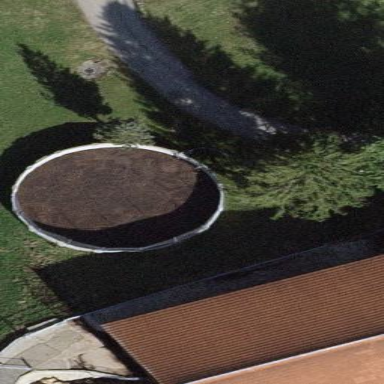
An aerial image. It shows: Storage tank that is man-made.